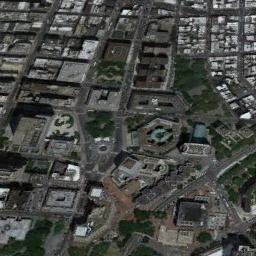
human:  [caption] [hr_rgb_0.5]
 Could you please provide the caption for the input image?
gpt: There are many densely arranged buildings and several roads and many trees in a business district .

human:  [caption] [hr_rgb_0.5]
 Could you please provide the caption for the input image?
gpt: A dense commercial area has lots of buildings and some roads go through the commercial area .

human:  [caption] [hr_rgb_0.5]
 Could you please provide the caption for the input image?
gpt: The commercial area is consist of many buildings .

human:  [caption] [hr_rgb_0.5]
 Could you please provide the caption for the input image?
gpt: The business district is full of tall buildings .

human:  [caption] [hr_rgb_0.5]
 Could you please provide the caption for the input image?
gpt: There are many buildings arranged neatly on a commercial area .